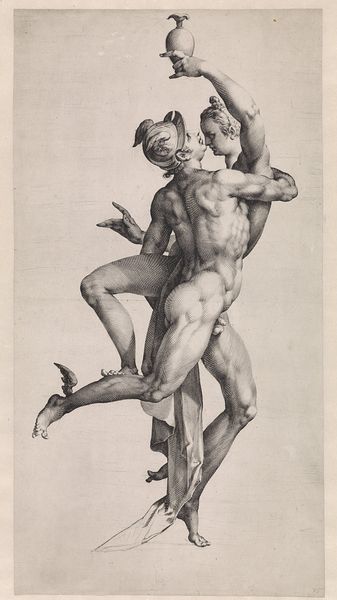
Titel: Mercurius en Psyche: zijaanzicht met de zijde van Mercurius
Künstler: Jan Harmensz. Muller
Standort: Amsterdam
Institution: Rijksmuseum
Schlagwörter: flügel, fuß, kampf, mann, nackt, weiß, frau, frisur, schwarz, skizze, zeichnung, tuch, tanz, hände, kelch, paar, krug, skulptur, vase, embrace, fight, men, hair, woman, muskeln, pot, geschlecht, penis, gefäß, helm, hand, angel, gods, greek, man, mythology, naked, nude, nudes, struggle, ear, feet, helmet, hermes, drawing, black and white, myth, couple, statue, wings, love, ancient, hoden, art, butt, study, legs, finger, god, skuptur, dance, dancing, lovers, muscle, bodies, greece, muscles, hug, skulput, nake, apollo, mercury, ares, tension, muscular, mucles, joyous, human form, desire, mercuri, 두 사람이 화면에 보인다., 남자와 여자로 추정되는데, 음.., 둘 모두 옷을 벗고 있고, 사람들의 근육미가 매우 돋보인다., 남자는 마치 그리스로마신화의 신 헤르메스를 닮은 것 같기도 하며, 여자는 술잔 같이 보이는 병을 하늘 높이 쥐고 있다, 둘은 입을 맞추려는 것 같다, figurten